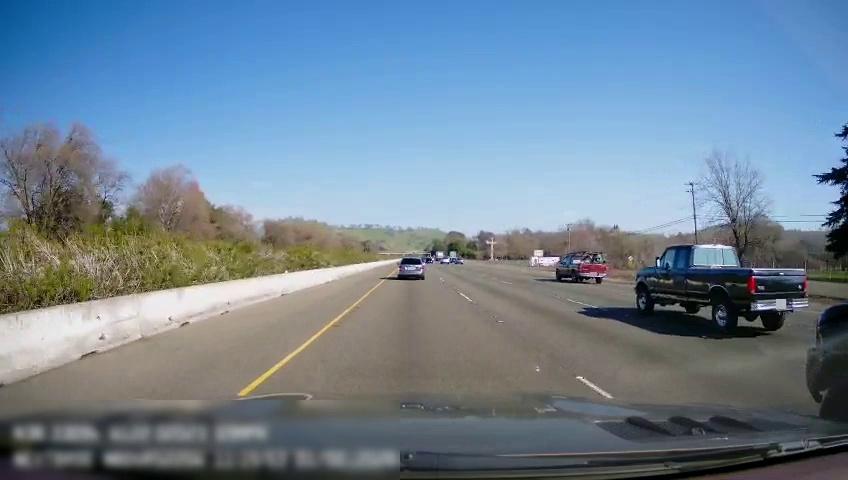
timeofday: Day
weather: Sunny
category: Drivable Space
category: Vehicles | Truck
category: Vehicles | Car
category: Vehicles | Truck
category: Vehicles | Truck
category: Vehicles | SUV
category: Vehicles | Truck
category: Vehicles | SUV
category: Lanes | Current Lane
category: Lanes | Current Lane
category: Lanes | Alternate Lane